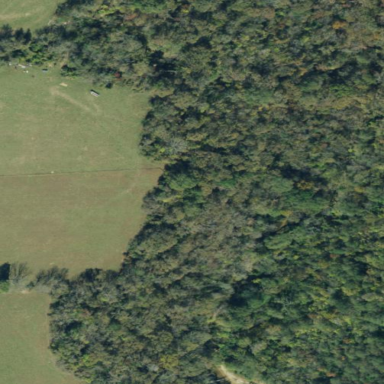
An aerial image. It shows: Mixed woodland with variety of leaf types and cycles.